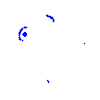
Particle: electron